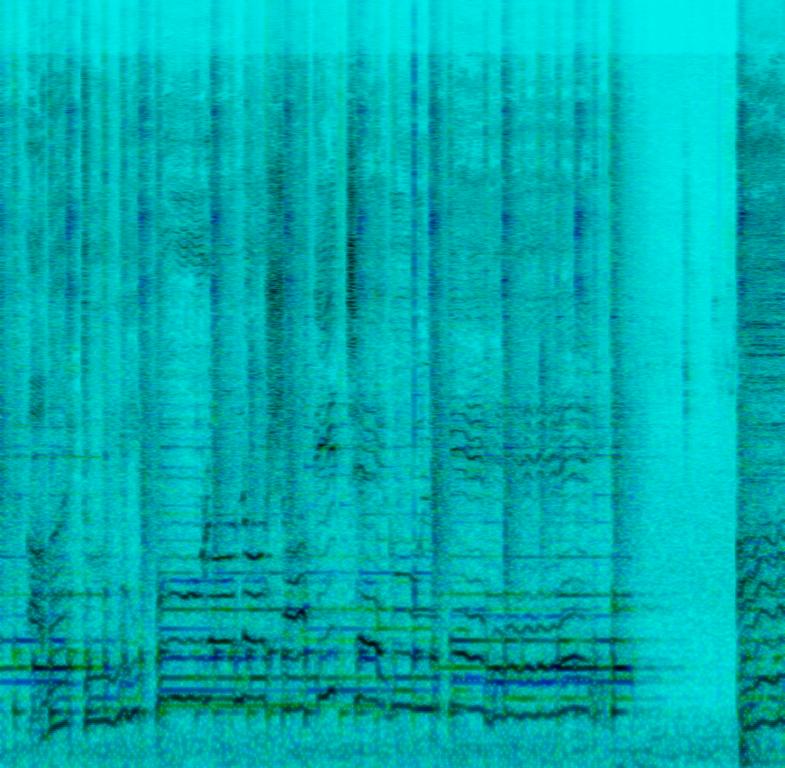
A male singer sings this delightful melody. The song is medium tempo with a ukulele accompaniment, steady drumming rhythm with various percussions like clapping and tambourine along with a keyboard accompaniment. The song is emotional and groovy. The song is a local Indian language pop song, most probably a Bengali pop song.